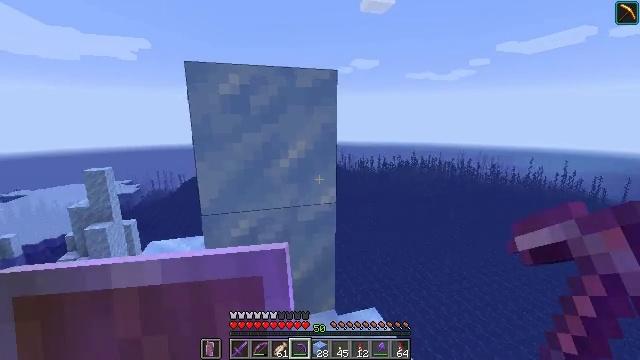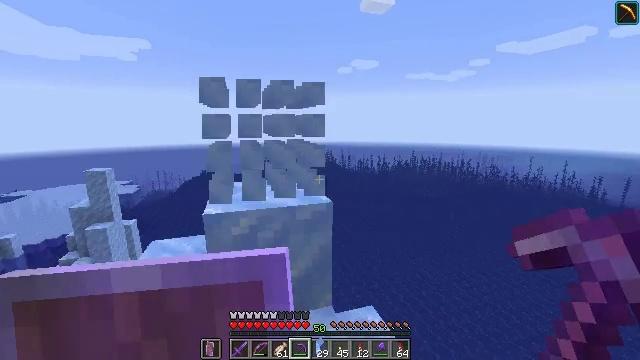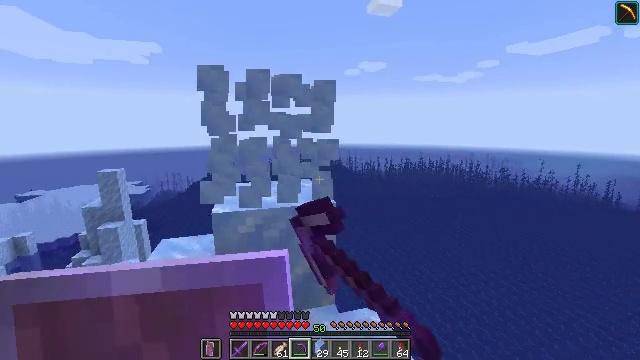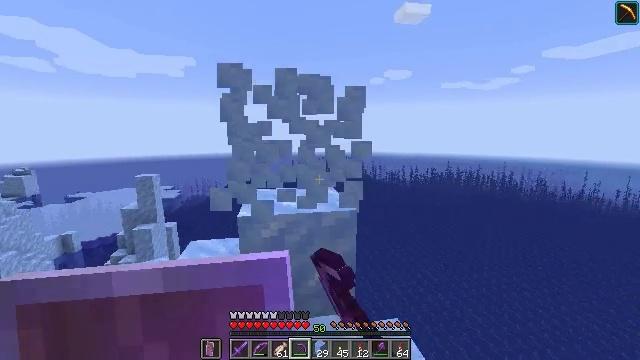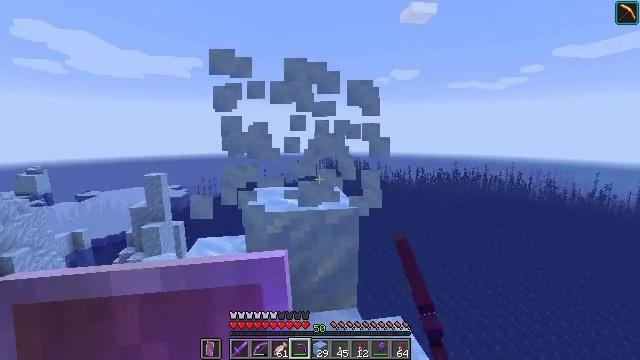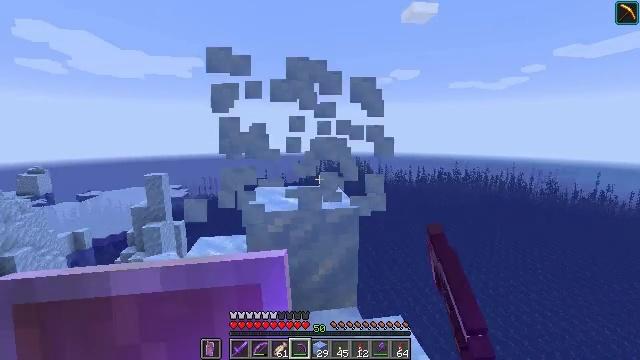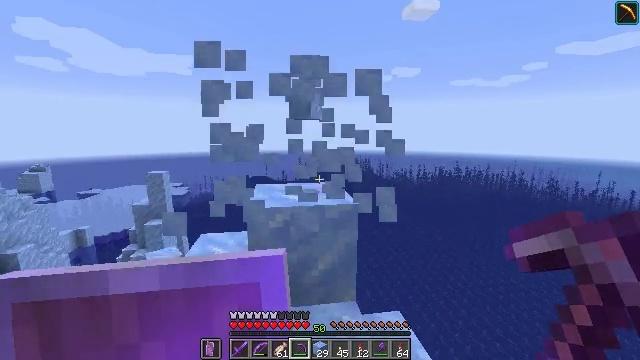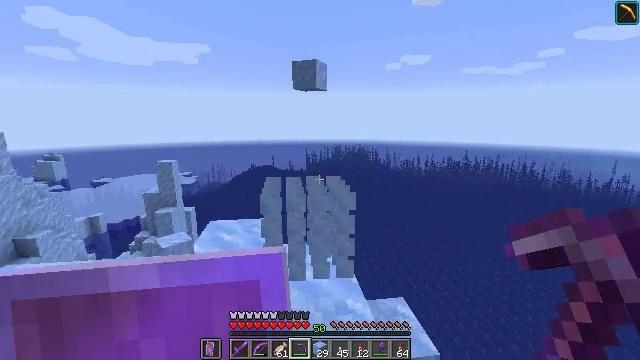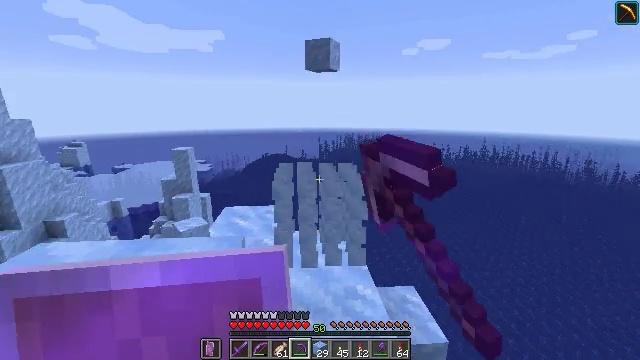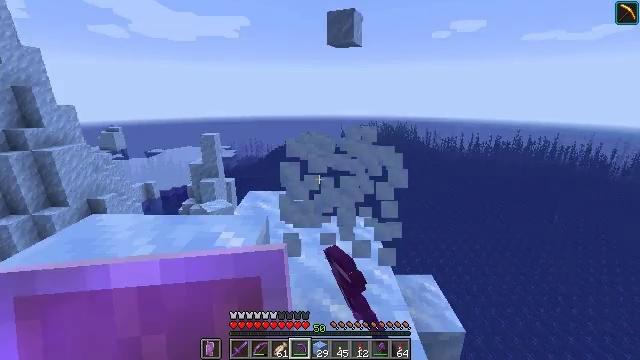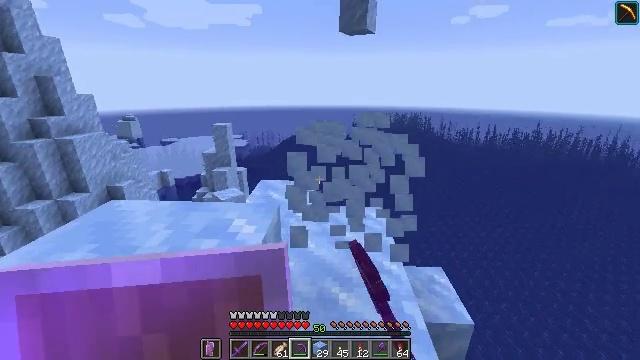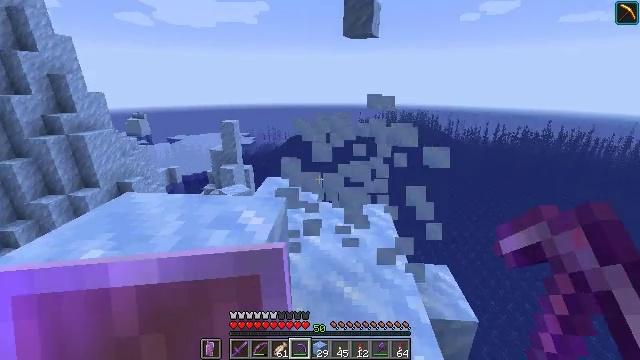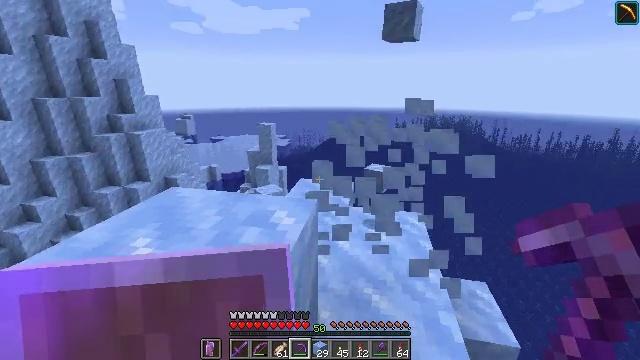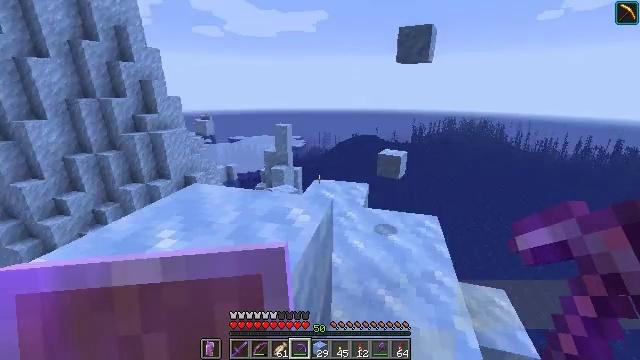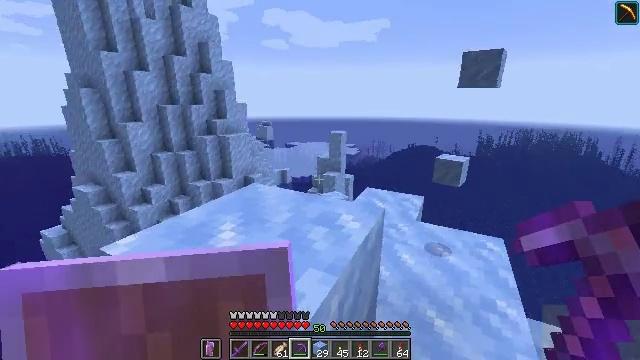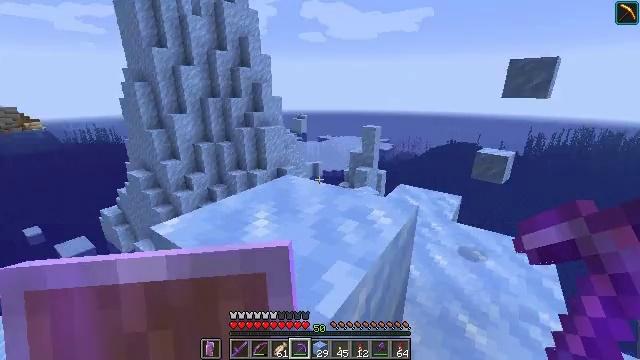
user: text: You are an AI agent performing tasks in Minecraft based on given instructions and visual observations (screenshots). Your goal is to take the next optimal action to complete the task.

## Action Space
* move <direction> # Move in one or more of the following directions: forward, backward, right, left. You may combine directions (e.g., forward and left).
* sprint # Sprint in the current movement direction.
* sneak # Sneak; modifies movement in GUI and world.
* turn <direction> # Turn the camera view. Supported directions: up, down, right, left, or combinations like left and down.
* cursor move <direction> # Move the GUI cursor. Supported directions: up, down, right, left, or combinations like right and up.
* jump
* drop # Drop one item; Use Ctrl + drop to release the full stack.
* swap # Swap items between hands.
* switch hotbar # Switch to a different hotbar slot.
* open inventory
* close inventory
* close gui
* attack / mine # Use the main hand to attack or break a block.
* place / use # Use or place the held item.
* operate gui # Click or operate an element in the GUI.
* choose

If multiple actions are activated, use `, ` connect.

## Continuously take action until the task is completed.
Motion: motion action
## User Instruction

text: Collect packed ice using a pickaxe.
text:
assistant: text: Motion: move back, attack / mine
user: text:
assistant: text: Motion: turn left, attack / mine
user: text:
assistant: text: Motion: turn left and up, attack / mine
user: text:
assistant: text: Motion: turn left, attack / mine
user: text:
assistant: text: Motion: attack / mine
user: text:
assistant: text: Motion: attack / mine
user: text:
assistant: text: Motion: turn left and down, attack / mine
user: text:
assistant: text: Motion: turn left and down, attack / mine
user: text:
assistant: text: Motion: turn left and down, attack / mine
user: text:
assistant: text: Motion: turn left and down, attack / mine
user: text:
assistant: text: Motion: turn left, attack / mine
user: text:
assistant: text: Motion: turn left, attack / mine
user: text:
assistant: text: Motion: turn left, attack / mine
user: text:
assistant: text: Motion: turn left and up, attack / mine
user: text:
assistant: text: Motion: turn left and down
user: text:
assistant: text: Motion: turn left and down
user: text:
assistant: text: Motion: turn left and up
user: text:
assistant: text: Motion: turn left and up
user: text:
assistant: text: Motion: turn left and up
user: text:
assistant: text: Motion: no_op
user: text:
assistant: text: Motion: no_op
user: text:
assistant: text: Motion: no_op
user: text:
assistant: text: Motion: turn right
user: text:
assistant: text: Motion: turn right and up
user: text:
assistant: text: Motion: turn right and up
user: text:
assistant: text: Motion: turn right and up
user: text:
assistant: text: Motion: no_op
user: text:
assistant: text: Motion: no_op
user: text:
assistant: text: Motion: no_op
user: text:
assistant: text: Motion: no_op